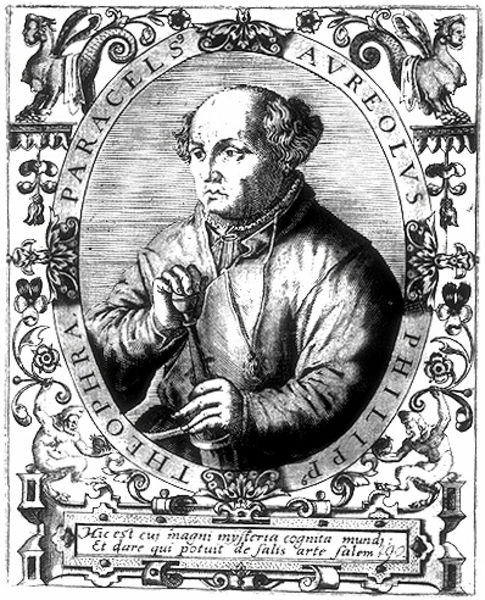
Titel: Bildnis des Philipp Aureolus Theophrast Paracelsus
Künstler: Matthaeus (d.Ä.) Becker
Institution: (Seriendruck)
Schlagwörter: dunkel, mann, schatten, weiß, blumen, finger, frisur, grau, hell, licht, mund, nase, profil, schwarz, blick, blüten, tuch, muster, ornament, jacke, augen, band, falten, gesicht, halten, kragen, rahmen, ärmel, bildnis, hals, hände, portrait, porträt, haare, halbfigur, mantel, oper, augenbrauen, kinn, lippen, locken, kreis, oval, rund, ranken, schwanz, schrift, stab, kette, grafik, graphik, rand, figuren, dekoration, tafel, kartusche, ernst, inschrift, streng, glatze, dekor, floral, verzierung, deutsch, fliege, name, buch, medaillon, linie, druck, radierung, stich, schwert, säbel, text, buchstaben, waffe, streik, titelblatt, arzt, kranz, krause, älter, buchdruck, wappen, knauf, schnörkel, foliant, mittelalter, blattwerk, fabelwesen, binde, herz, fernrohr, gelehrter, fernglas, zeilen, kupferstich, portraät, frontispitz, beschreibung, sphinx, sphynx, wissenschaft, latein, lateinisch, schriftfeld, umschrift, wörter, frontispiz, straffur, schriftband, philipp, hermen, paracelsus, einrollung, orträt, grfaik, meermenschen, mysterien, mttelalter, paracelus, ppphilipp, dru, aureolus